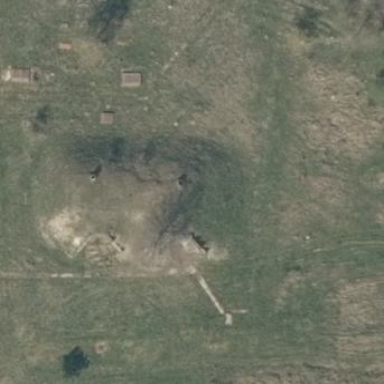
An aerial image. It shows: Bunker designed as hardened aircraft shelter.